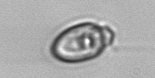
Label: Amphidinium